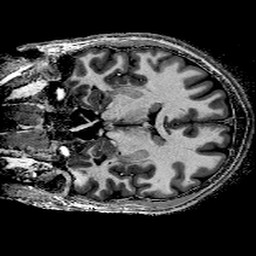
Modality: T1w
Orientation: coronal
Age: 28
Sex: male
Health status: healthy
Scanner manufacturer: siemens
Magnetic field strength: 9.4 T
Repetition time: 6 s
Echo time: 0.003 s